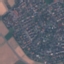
Land use / land cover class: Residential